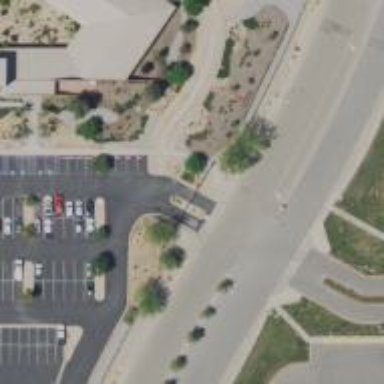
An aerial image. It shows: Asphalt driveway designated as service road.